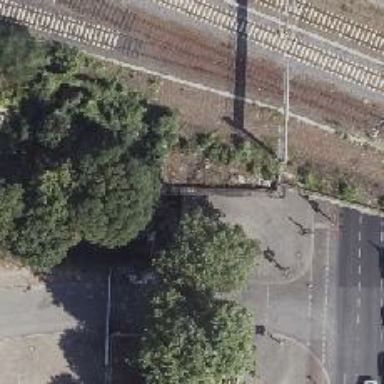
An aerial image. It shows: Entrance to subway station for public transport.